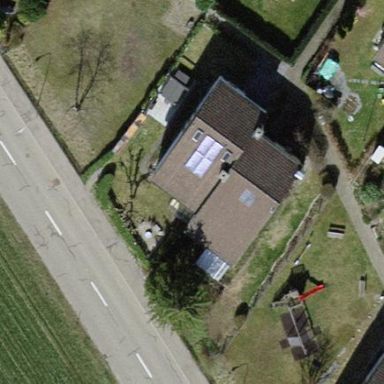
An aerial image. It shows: Semi-detached house with gabled roof.